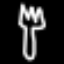
Label: fork